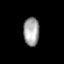
Tissue: prostate
Cell type: T cells
Senescence score: 0.3248
Nuclear area (px): 447
Mean DAPI intensity: 160.81